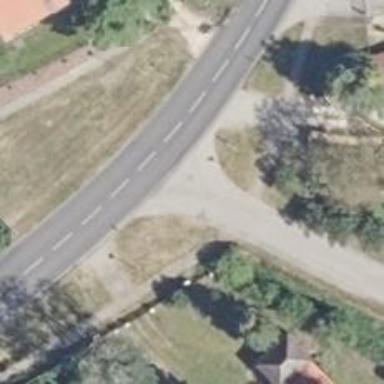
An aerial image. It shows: Road with "give way" sign.